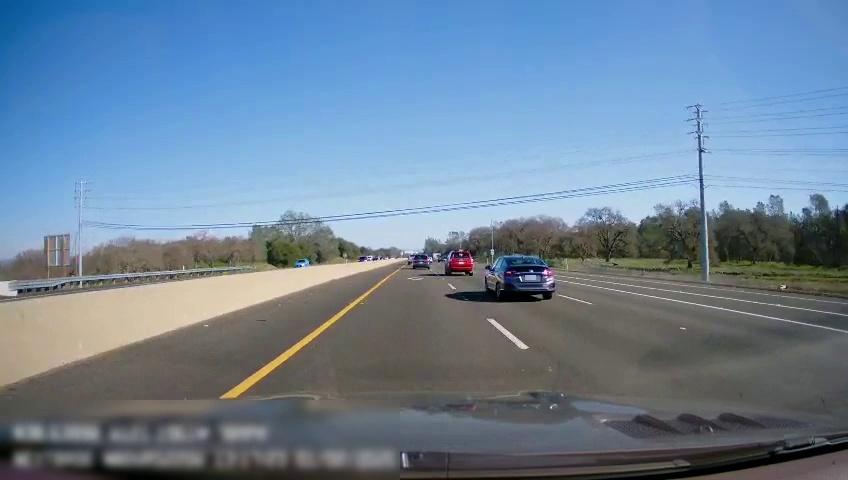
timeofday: Day
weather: Sunny
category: Drivable Space
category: Drivable Space
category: Vehicles | SUV
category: Vehicles | SUV
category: Vehicles | Car
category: Lanes | Current Lane
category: Lanes | Current Lane
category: Lanes | Current Lane
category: Lanes | Alternate Lane
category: Lanes | Alternate Lane
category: Lanes | Alternate Lane
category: Traffic | Signs